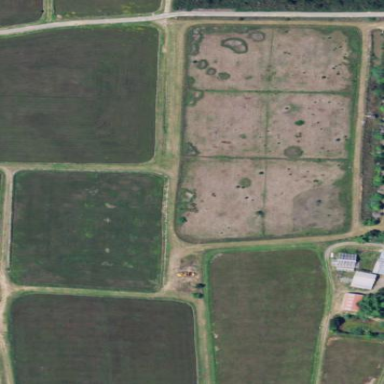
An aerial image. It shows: Farmland with cranberries as the crop.